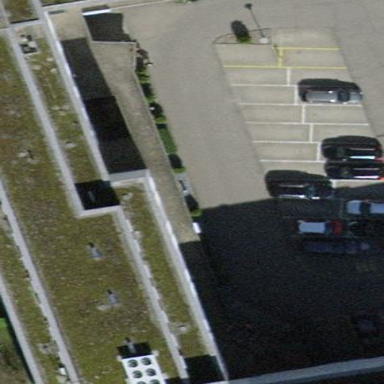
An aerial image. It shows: Building with flat roof. The building is white in color.